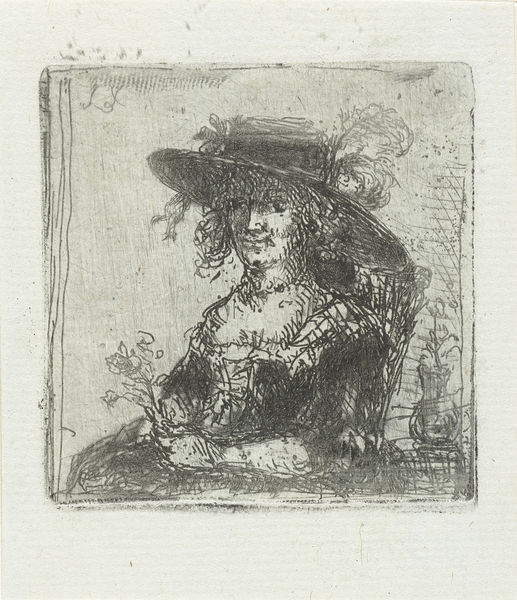
Titel: Vrouw met hoed
Künstler: Jan Chalon
Standort: Amsterdam
Institution: Rijksmuseum
Schlagwörter: fancy, hands, hat, white, arm, black, dress, face, gray, grey, lady, portrait, sitting, table, woman, flowers, vase, feather, hand, flower, eyes, drawing, paper, black and white, bouquet, smile, small, person, human, pencil, lines, border, text, rembrandt, amateur, coarse, lj